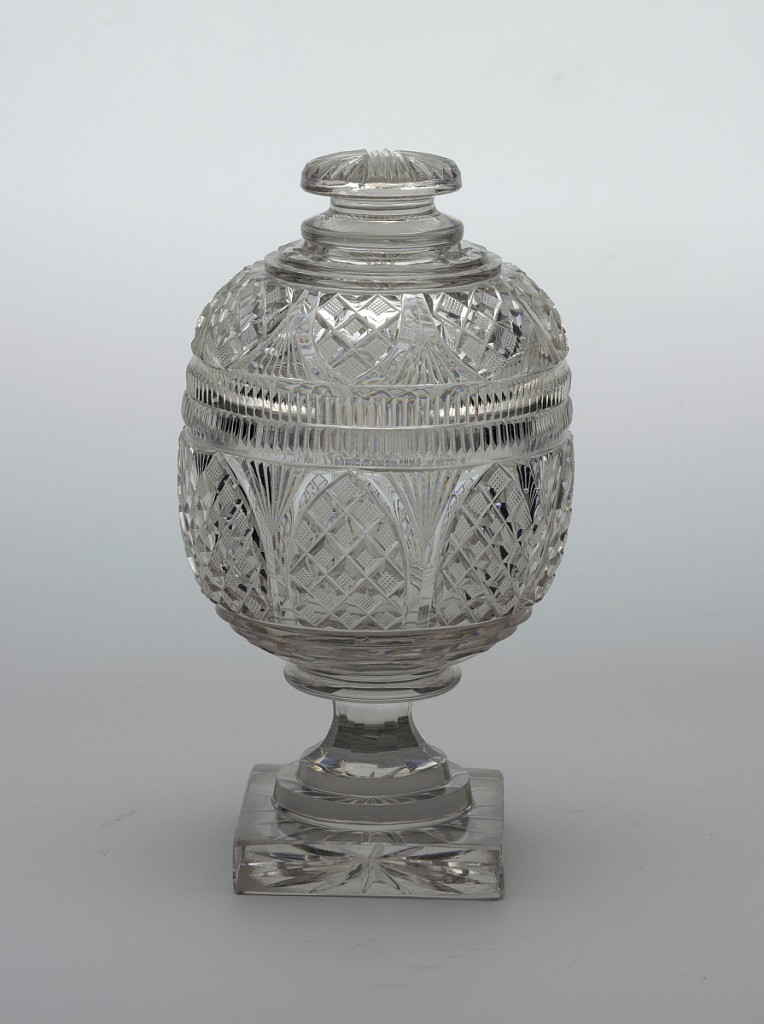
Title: Covered Bowl with Diamond Pattern
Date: ca. 1825–35
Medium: Glass
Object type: bowl
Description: Round bowl on faceted waisted stem and thick square base; sides of bowl cut with arched panels of strawberry diamonds, fans between, each, a row of vertical fluting above to lip, domed cover with flattened conforming panels of strawberry diamonds and fluted rim.